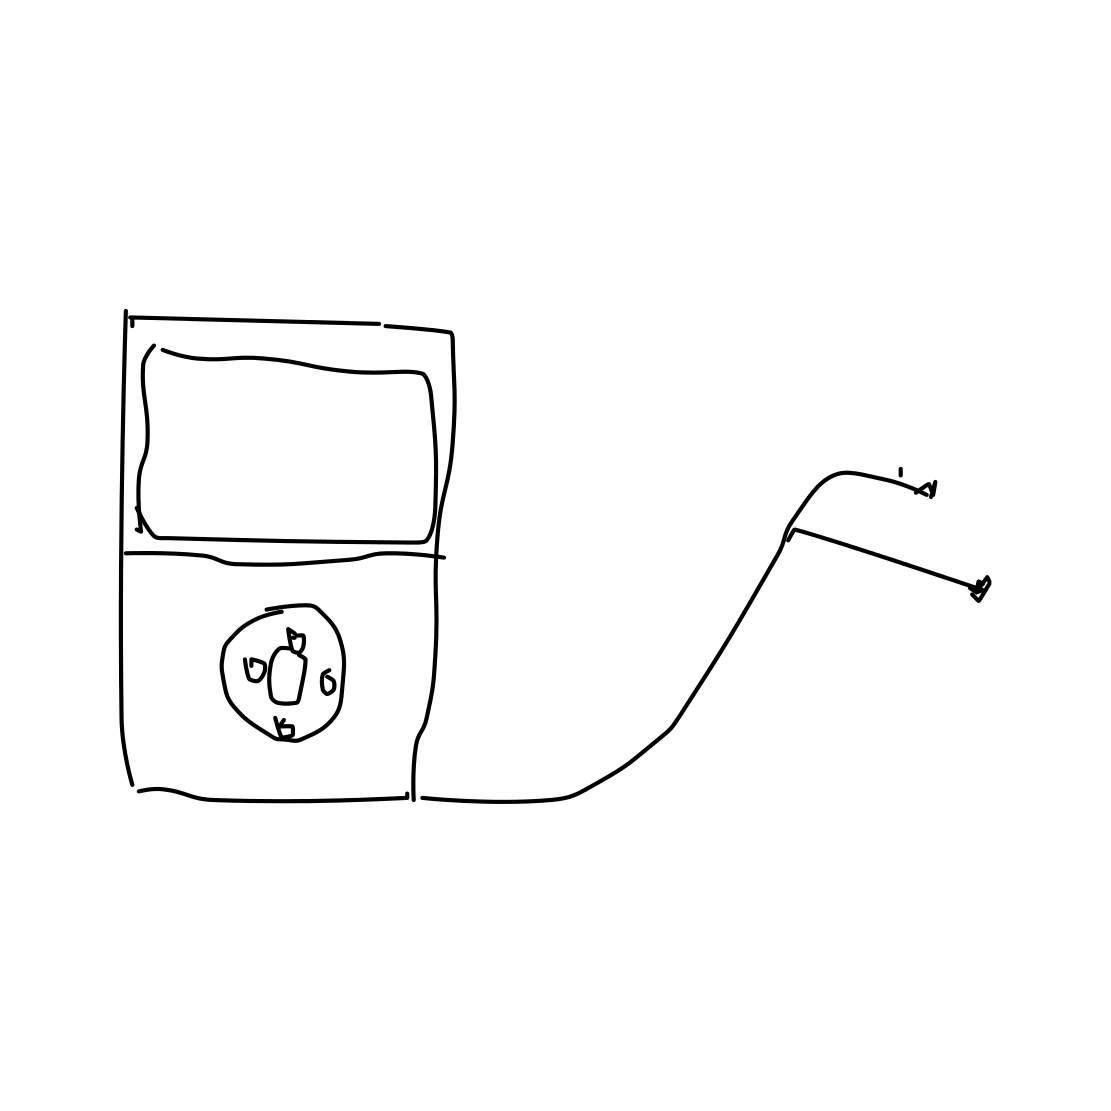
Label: ipod